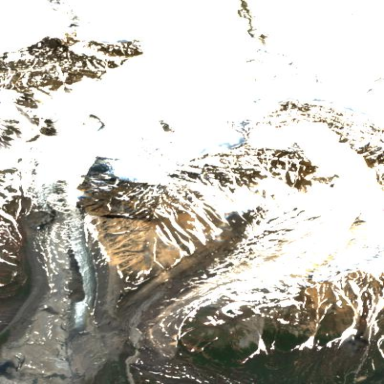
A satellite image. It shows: Stunning view of glacier.